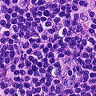
Metastatic tissue present: no